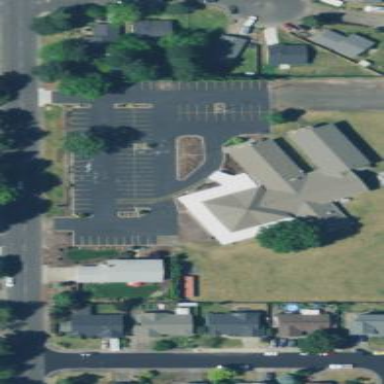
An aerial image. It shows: Building serving as place of worship.